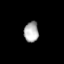
Tissue: lung
Cell type: Endothelial cells
Senescence score: 0.1738
Nuclear area (px): 290
Mean DAPI intensity: 174.29